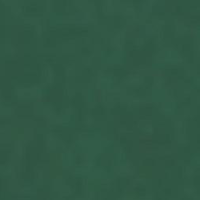
EUNIS habitat code: 14
Species observed at this site:
Chroicocephalus ridibundus
Tachybaptus ruficollis
Phalacrocorax carbo
Motacilla cinerea
Gallinula chloropus
Podiceps cristatus
Fulica atra
Larus michahellis
Mareca strepera
Anas platyrhynchos
Actitis hypoleucos
Alcedo atthis
Mergus merganser
Cygnus olor
Aythya fuligula